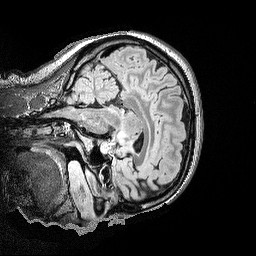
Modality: FLAIR
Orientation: sagittal
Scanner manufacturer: siemens
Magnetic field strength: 3 T
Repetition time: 5 s
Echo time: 0.391 s